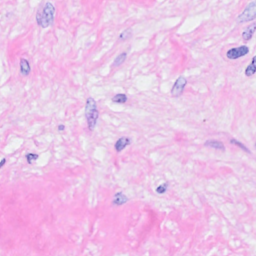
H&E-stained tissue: Breast